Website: walmart
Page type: cross-sells
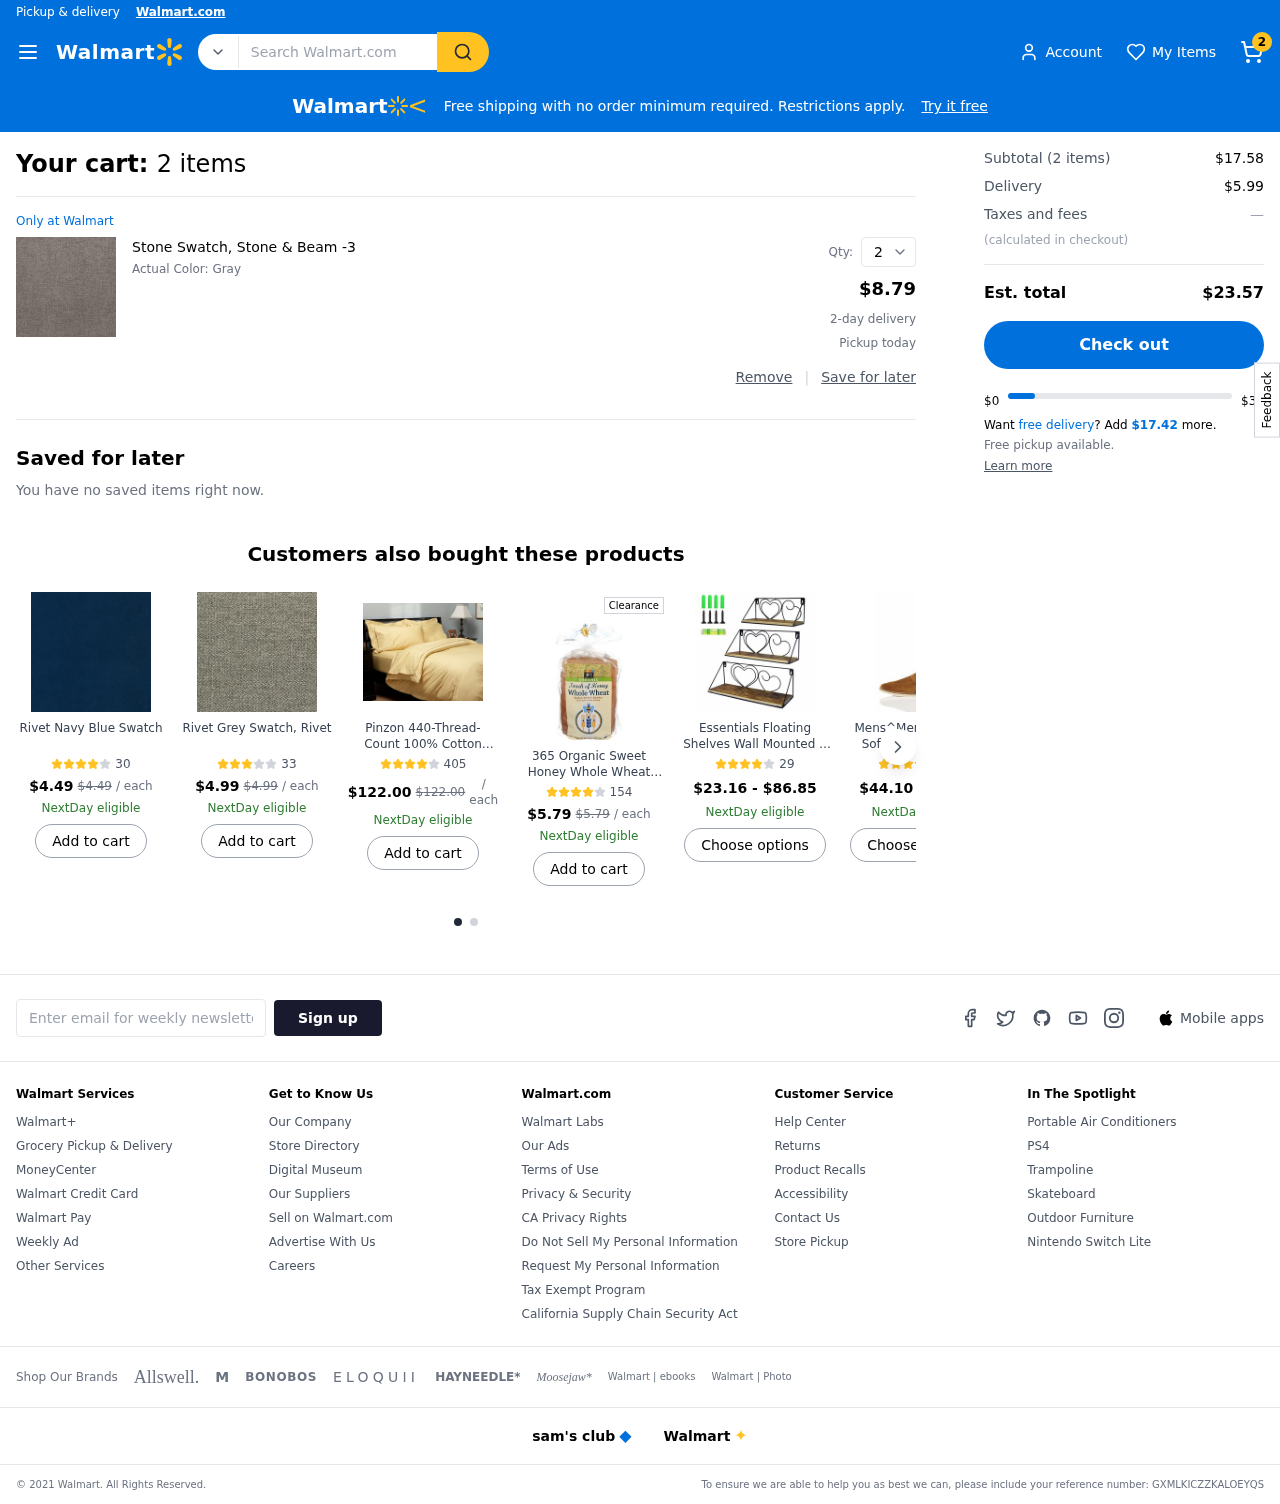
Product elements: key: PRODUCT1_NAME
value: Stone Swatch, Stone & Beam -3
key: PRODUCT1_PRICE
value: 8.79
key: PRODUCT1_QUANTITY
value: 2
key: PRODUCT6_PRICE
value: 28.95
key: PRODUCT7_PRICE
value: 49
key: PRODUCT2_NAME
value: Rivet Navy Blue Swatch
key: PRODUCT2_NUM_RATINGS
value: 30
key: PRODUCT2_PRICE
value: $4.49
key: PRODUCT2_ORIGINAL_PRICE
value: $4.49
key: PRODUCT3_NAME
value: Rivet Grey Swatch, Rivet
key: PRODUCT3_NUM_RATINGS
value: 33
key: PRODUCT3_PRICE
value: $4.99
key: PRODUCT3_ORIGINAL_PRICE
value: $4.99
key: PRODUCT4_NAME
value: Pinzon 440-Thread-Count 100% Cotton Damask Stripe King Duvet Set, Corn Silk
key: PRODUCT4_NUM_RATINGS
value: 405
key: PRODUCT4_PRICE
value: $122.00
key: PRODUCT4_ORIGINAL_PRICE
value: $122.00
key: PRODUCT5_NAME
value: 365 Organic Sweet Honey Whole Wheat Small Batch Bread
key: PRODUCT5_NUM_RATINGS
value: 154
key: PRODUCT5_PRICE
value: $5.79
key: PRODUCT5_ORIGINAL_PRICE
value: $5.79
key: PRODUCT6_NAME
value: Essentials Floating Shelves Wall Mounted 3 Pack Rustic Storage Shelf for Bedroom Living Room
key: PRODUCT6_NUM_RATINGS
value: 29
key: PRODUCT7_NAME
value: Mens^Men's Jute Sole Soft Leather Loafer, Brown (Cognac), 12 UK
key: PRODUCT7_NUM_RATINGS
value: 970
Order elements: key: ORDER_NUM_ITEMS
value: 2
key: ORDER_NUM_ITEMS
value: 2 items
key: ORDER_SUBTOTAL
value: $17.58
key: ORDER_SHIPPING_COST
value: $5.99
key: ORDER_TOTAL
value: $23.57
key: ORDER_FREE_DELIVERY_REMAINING
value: $17.42
Search elements: key: HEADER_SEARCH
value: Search Walmart.com